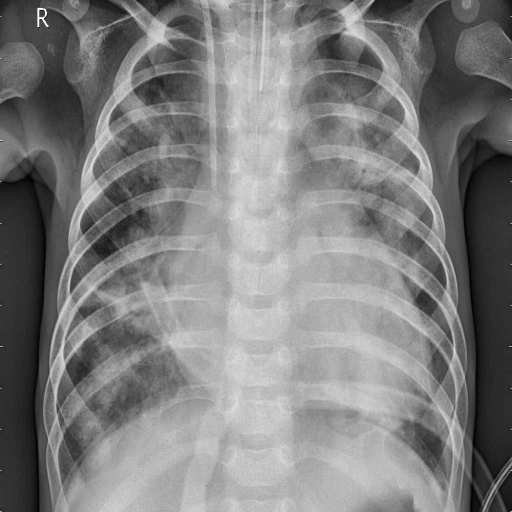
Finding: PNEUMONIA